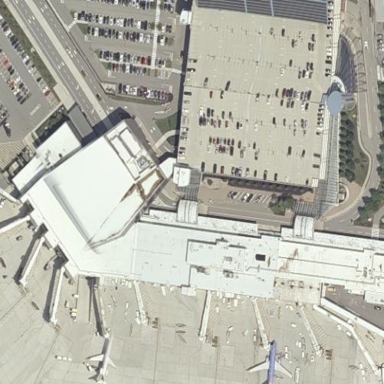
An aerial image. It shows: Apron at the airport.